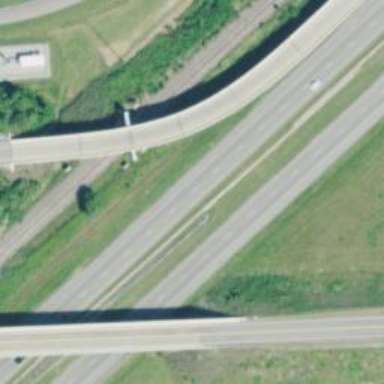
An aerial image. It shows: Beam structure bridge on motorway link.